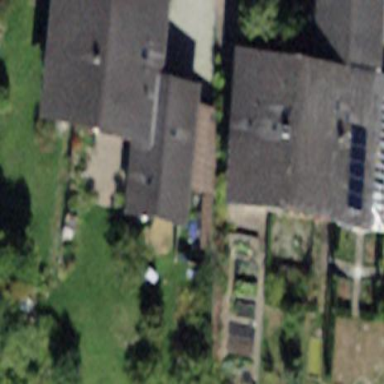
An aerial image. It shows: Residential building.